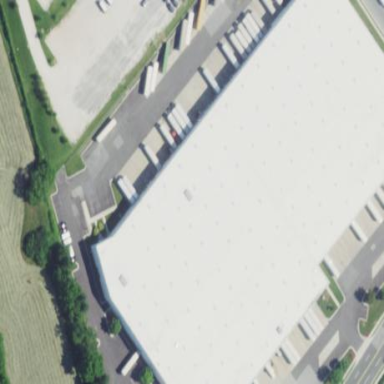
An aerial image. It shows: Warehouse.